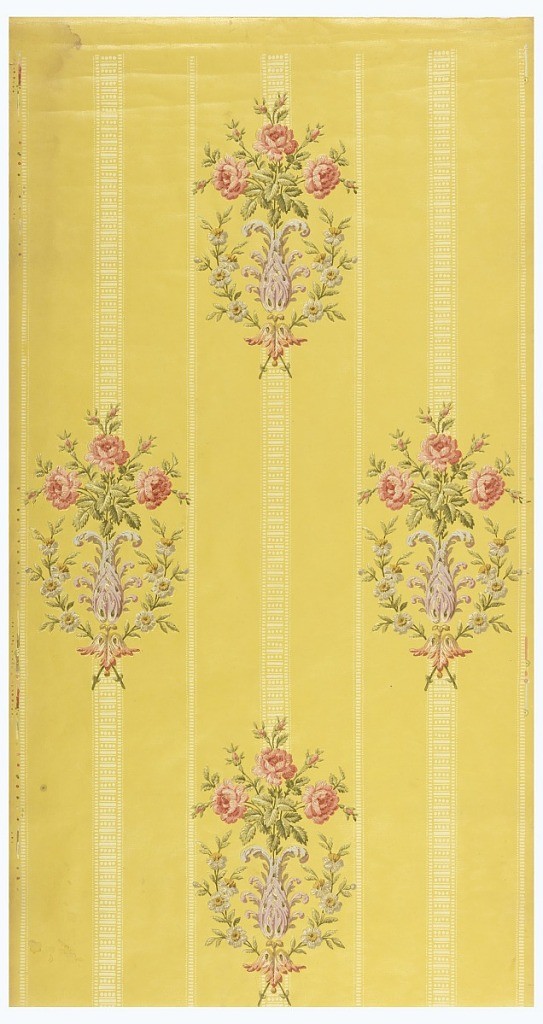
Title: Sidewall
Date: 1875–1900
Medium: Block-printed and embossed
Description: Bouquets of roses, printed in multi-colors and embossed over background of yellow with fine white stripes.